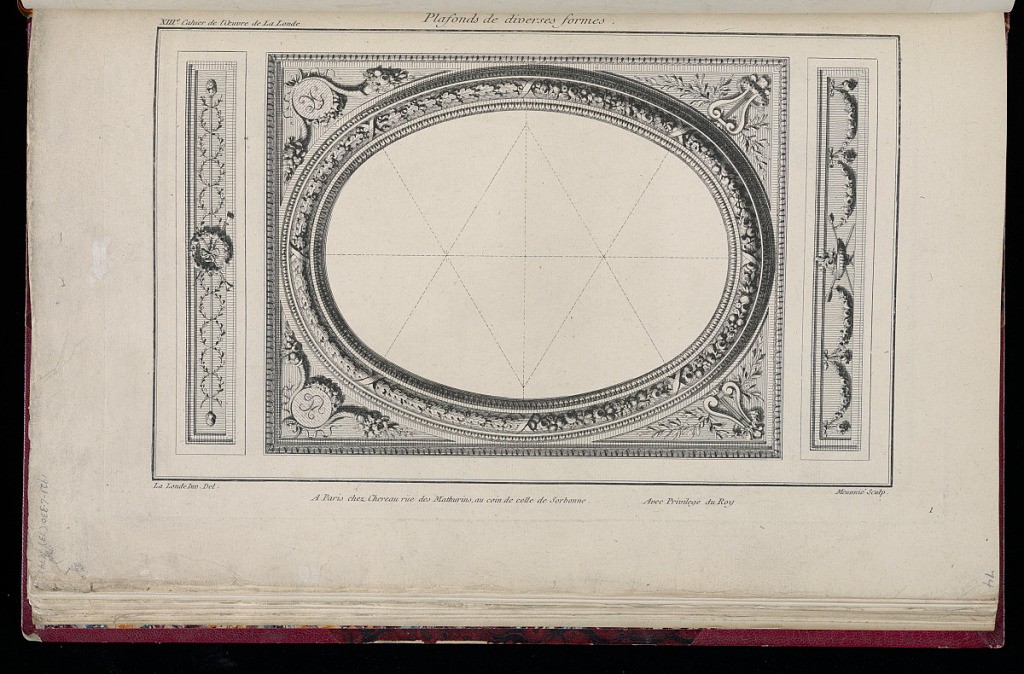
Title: Ceiling Design
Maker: Richard de Lalonde, French, active 1780–96
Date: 1785-1788
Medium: Etching on off-white laid paper
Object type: Print
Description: Oval ceiling design. The ceiling is split along the vertical axis to offer two designs. On the left, the frame features bound oak leaf and lamb tongue bands, and has monogram rondels in the corners, framed by horns of plenty. The panel on the left has a thin thyrsus wrapped with a guilloche of leaves, and a wreath of crossed horns in its center. The right-side frame of the ceiling is carved with flowers and has bands of lamb tongue; there are lyres in the corners, and the panel on the right has a shallow gadrooned bowl with crosses thyrses behind it and garlands of flowers. The plate is signed, but the plate is trimmed and the numbering is not visible.